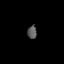
Tissue: lung
Cell type: Epithelial cells
Senescence score: 0.2362
Nuclear area (px): 118
Mean DAPI intensity: 89.339